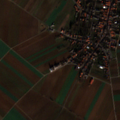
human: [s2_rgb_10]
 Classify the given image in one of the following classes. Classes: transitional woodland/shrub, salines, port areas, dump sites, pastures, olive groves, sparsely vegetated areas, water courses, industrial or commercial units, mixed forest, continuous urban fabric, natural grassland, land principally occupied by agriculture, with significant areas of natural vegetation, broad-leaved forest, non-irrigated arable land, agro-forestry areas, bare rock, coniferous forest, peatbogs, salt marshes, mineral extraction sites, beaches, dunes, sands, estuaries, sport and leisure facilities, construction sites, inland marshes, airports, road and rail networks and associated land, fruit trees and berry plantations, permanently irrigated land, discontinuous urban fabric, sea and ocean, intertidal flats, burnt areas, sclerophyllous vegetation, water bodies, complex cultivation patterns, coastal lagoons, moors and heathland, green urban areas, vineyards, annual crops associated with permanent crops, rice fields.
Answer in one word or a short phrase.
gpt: discontinuous urban fabric, non-irrigated arable land